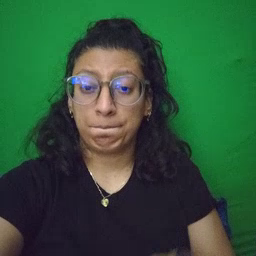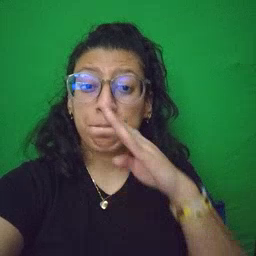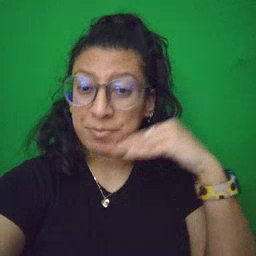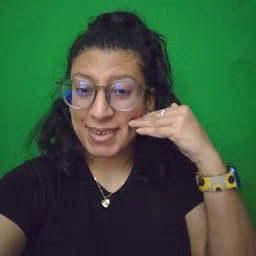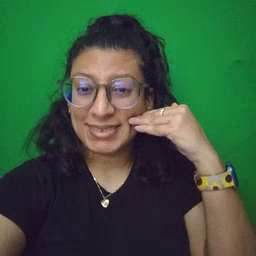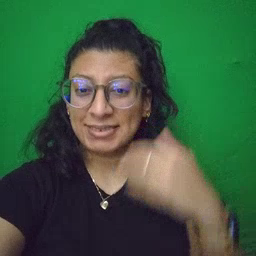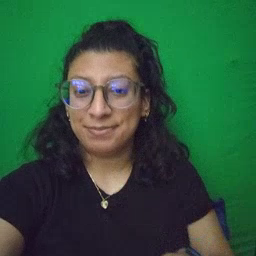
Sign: smile